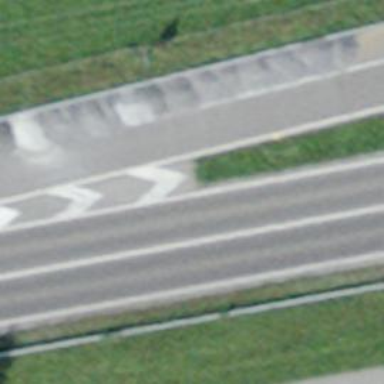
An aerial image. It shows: Trunk link highway.